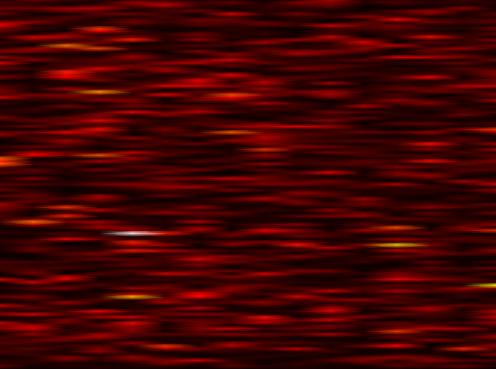
Label: OFDM